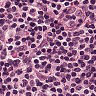
Metastatic tissue present: no